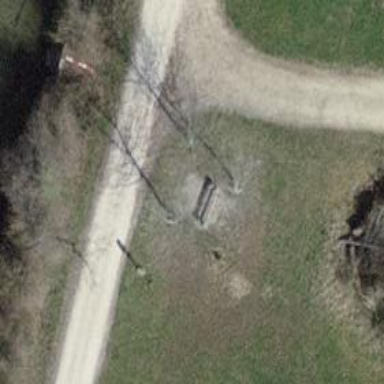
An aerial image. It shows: Bench.